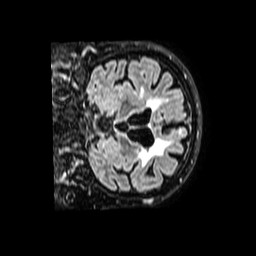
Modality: FLAIR
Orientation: coronal
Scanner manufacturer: philips
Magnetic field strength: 1.5 T
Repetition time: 8 s
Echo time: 0.3032 s